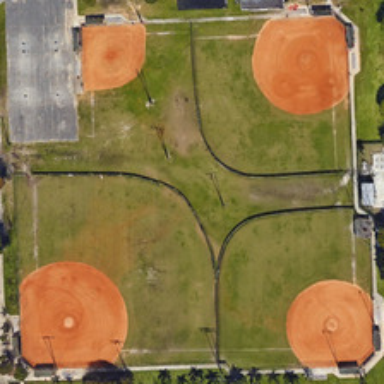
Four baseball fields are surrounded by some green trees .